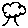
Label: tree